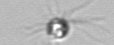
Label: Calciopappus